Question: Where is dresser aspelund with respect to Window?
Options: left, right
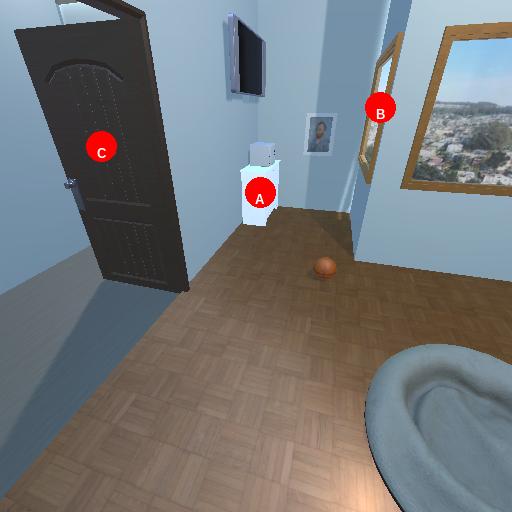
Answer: left